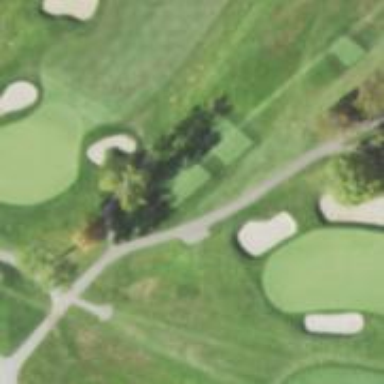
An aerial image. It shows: Path for both road and golf.